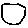
Label: smiley face